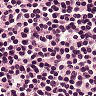
Metastatic tissue present: no